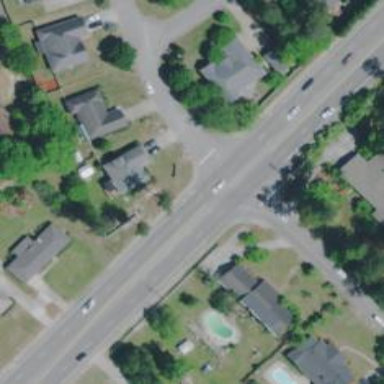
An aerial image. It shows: Unmarked crossing on footway.